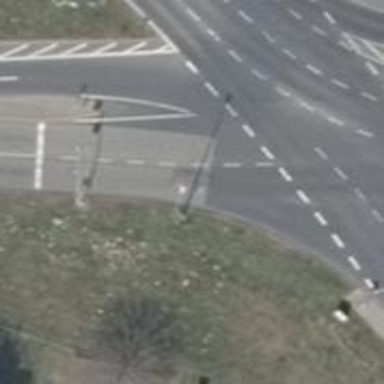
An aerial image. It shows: Road with "give way" sign.